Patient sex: M
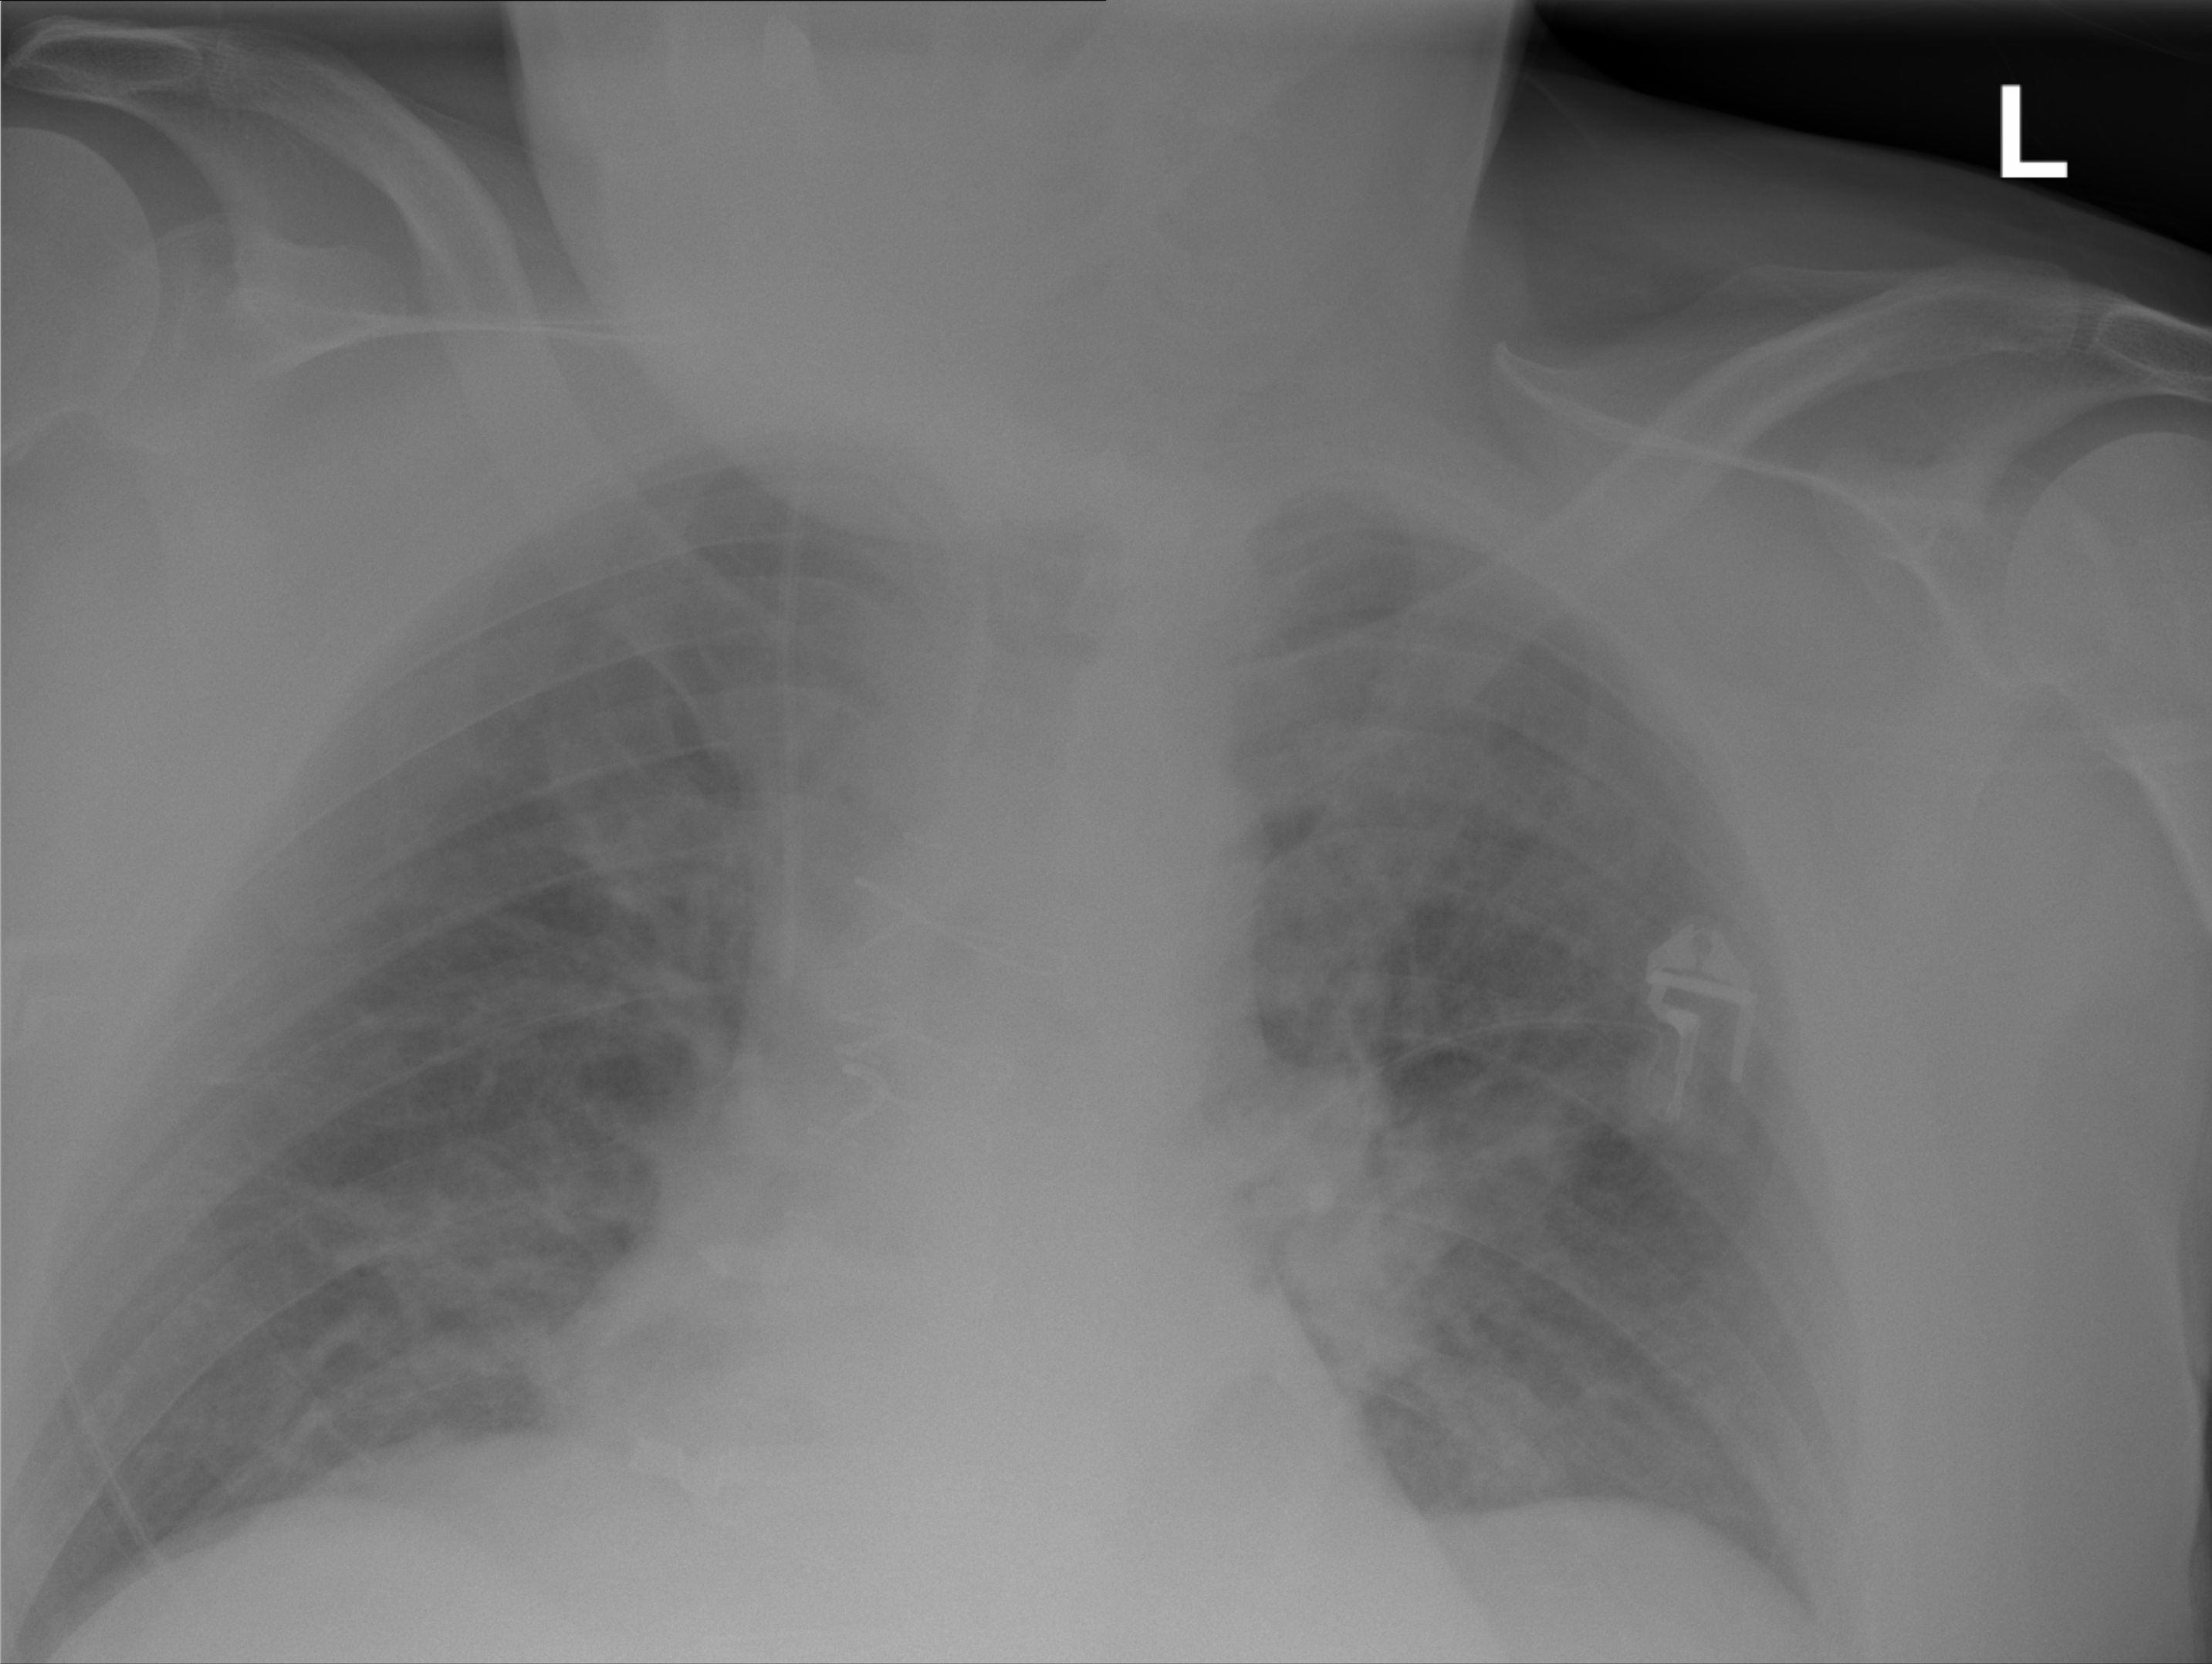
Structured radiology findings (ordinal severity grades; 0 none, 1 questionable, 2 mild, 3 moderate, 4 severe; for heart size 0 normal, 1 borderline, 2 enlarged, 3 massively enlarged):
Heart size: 1
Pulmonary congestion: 3
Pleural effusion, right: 0
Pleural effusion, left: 0
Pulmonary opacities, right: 0
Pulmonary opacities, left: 0
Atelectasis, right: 1
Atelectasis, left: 0